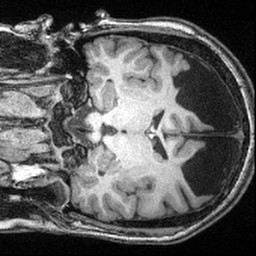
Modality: T1w
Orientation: coronal
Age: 13
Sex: male
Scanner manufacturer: siemens
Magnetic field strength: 3 T
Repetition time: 2.4 s
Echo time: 0.00374 s